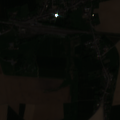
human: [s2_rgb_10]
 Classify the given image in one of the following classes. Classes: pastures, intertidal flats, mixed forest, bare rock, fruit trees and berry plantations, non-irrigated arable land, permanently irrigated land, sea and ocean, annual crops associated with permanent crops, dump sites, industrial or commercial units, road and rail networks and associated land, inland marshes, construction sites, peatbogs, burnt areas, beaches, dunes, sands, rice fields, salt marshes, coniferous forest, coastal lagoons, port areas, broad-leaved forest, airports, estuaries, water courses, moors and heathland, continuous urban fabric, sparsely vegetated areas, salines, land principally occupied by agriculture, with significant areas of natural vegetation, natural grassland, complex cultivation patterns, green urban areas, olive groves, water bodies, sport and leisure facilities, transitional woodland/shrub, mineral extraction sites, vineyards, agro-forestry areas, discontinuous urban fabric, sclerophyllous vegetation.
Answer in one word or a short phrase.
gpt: discontinuous urban fabric, non-irrigated arable land, pastures, complex cultivation patterns